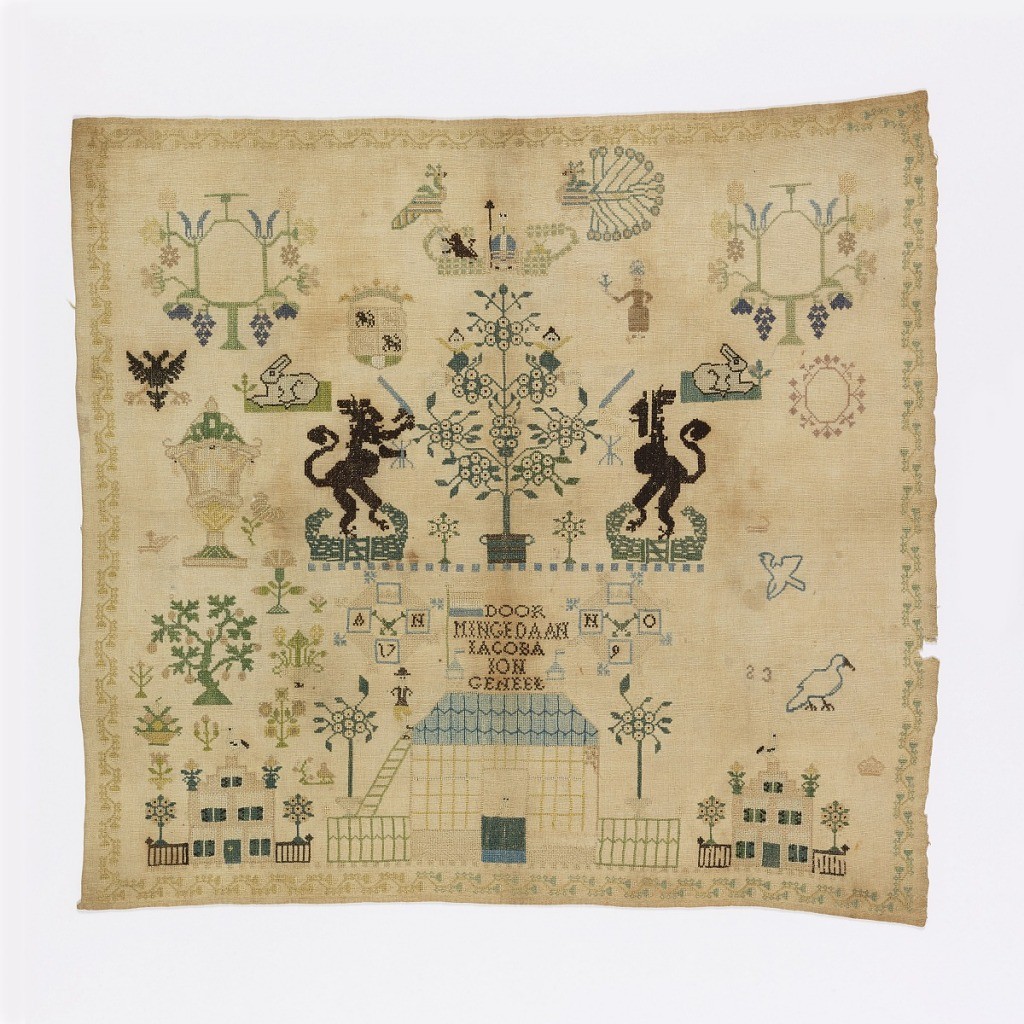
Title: Sampler (unfinished)
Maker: Jacoba von Geneet
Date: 1790s
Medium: silk and cotton embroidery on cotton foundation Technique: embroidered in cross stitch and stem stitches on plain weave foundation
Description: Confronted lions separated by a flowering tree with angels surrounded by isolated motifs.  Right side of sampler is unfinished.